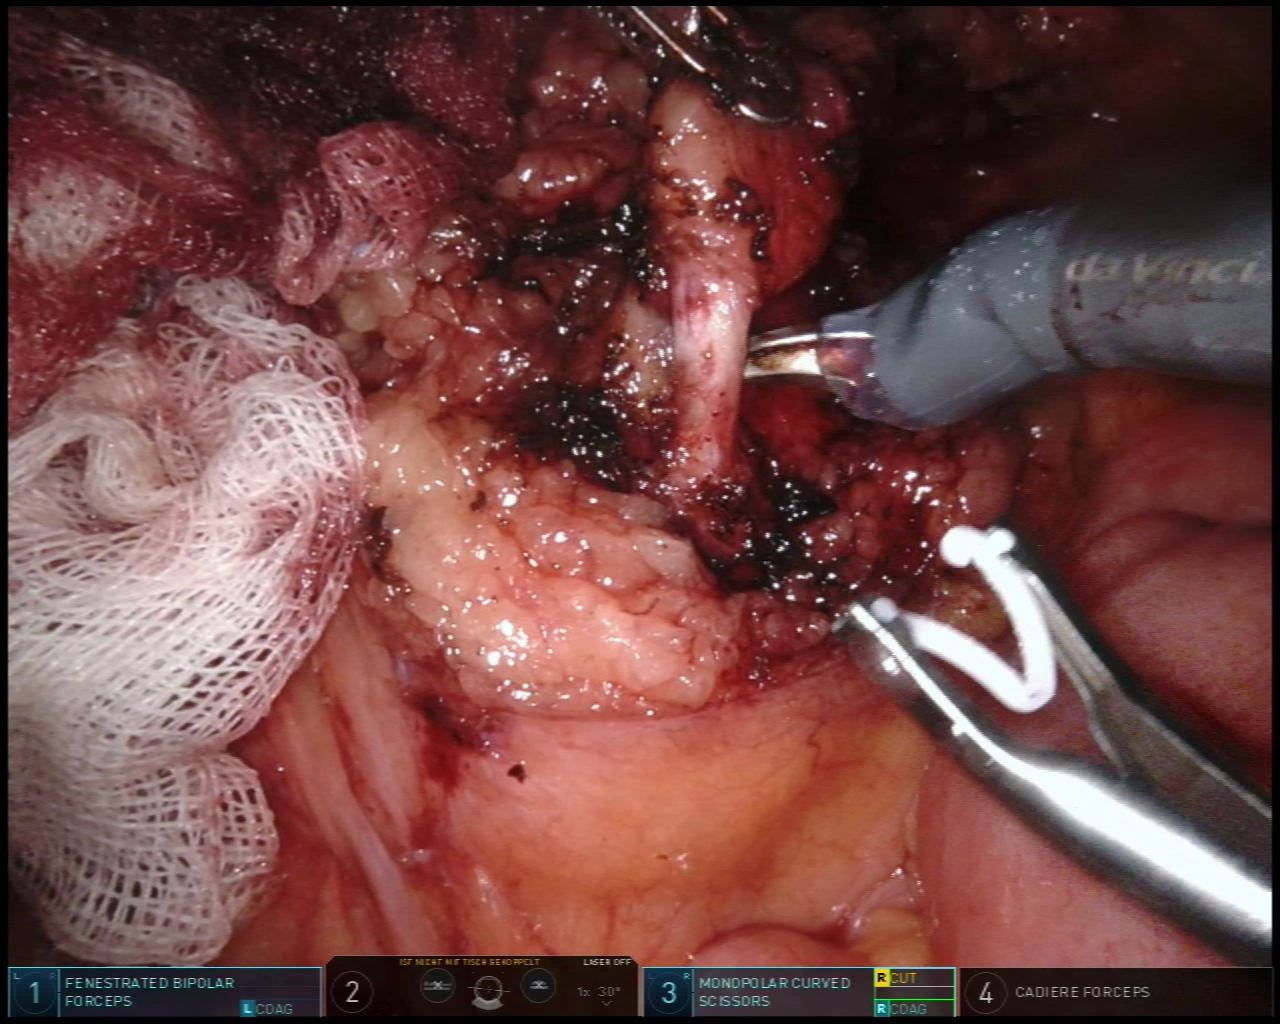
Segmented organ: inferior_mesenteric_artery
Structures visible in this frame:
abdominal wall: no
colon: no
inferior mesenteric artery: yes
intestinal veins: no
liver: no
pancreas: no
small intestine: yes
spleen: no
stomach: no
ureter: no
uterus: no
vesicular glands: no